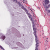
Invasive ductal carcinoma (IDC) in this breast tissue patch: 0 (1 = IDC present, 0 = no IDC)